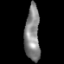
Tissue: lung
Cell type: Endothelial cells
Senescence score: 0.6868
Nuclear area (px): 814
Mean DAPI intensity: 133.049